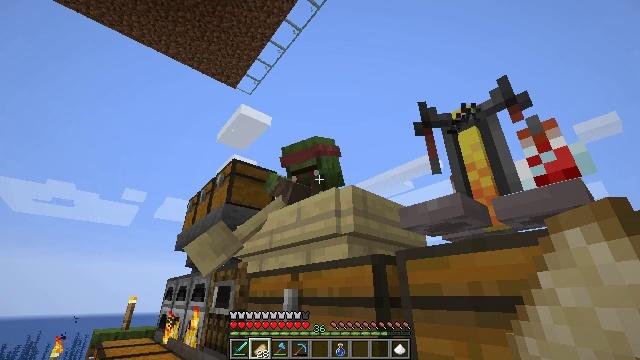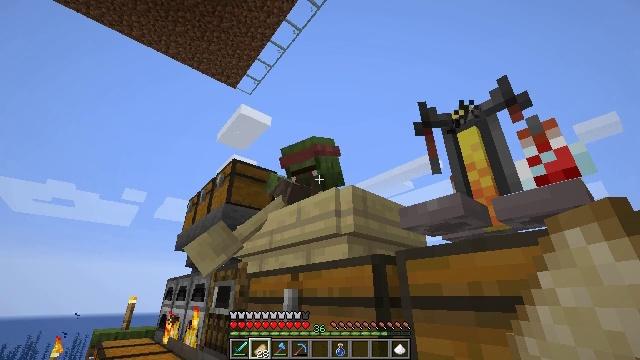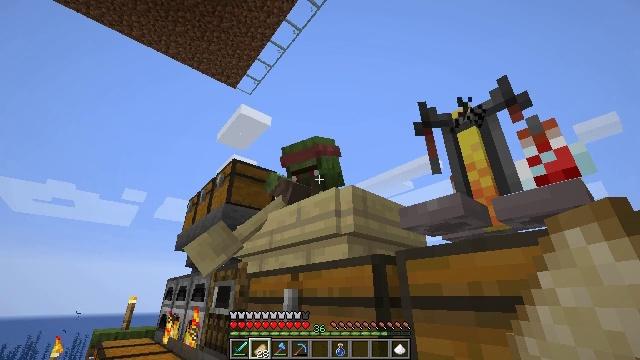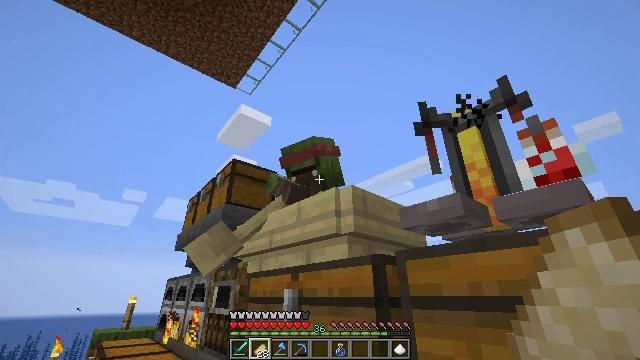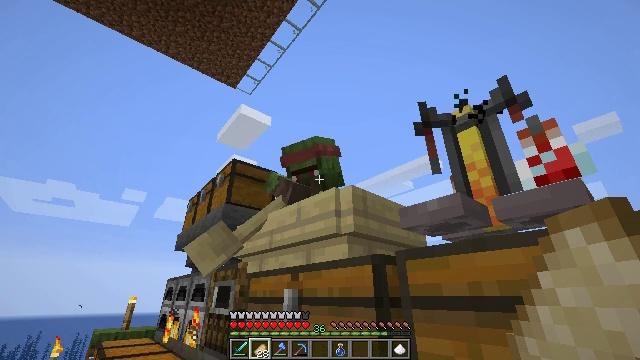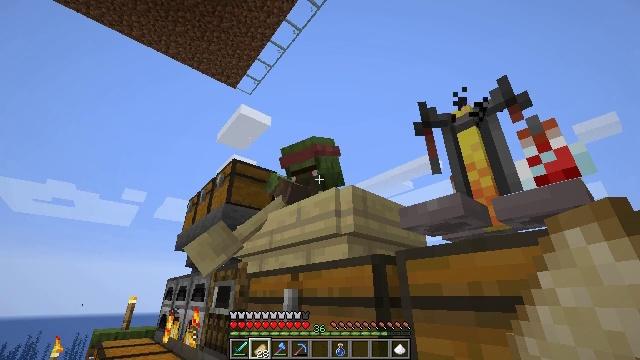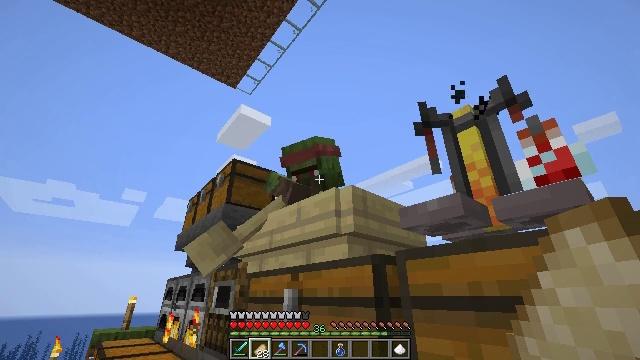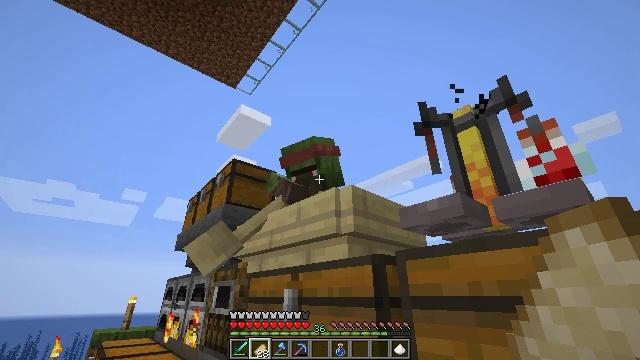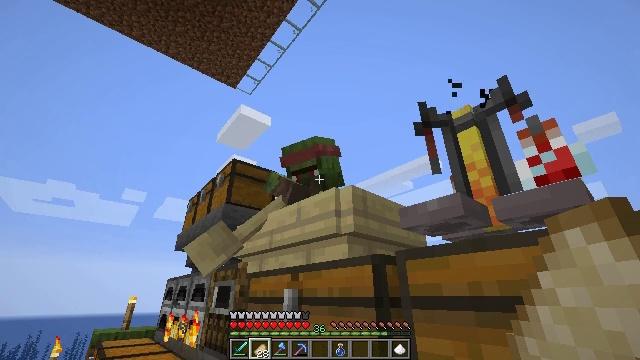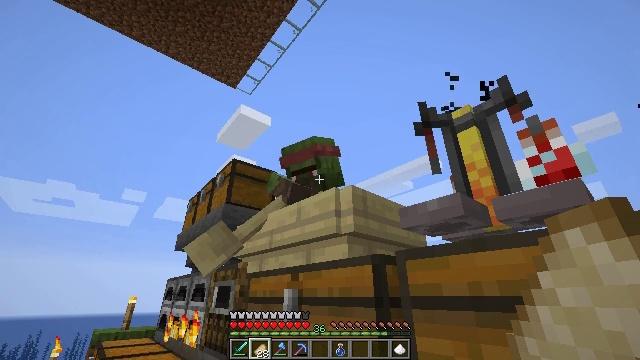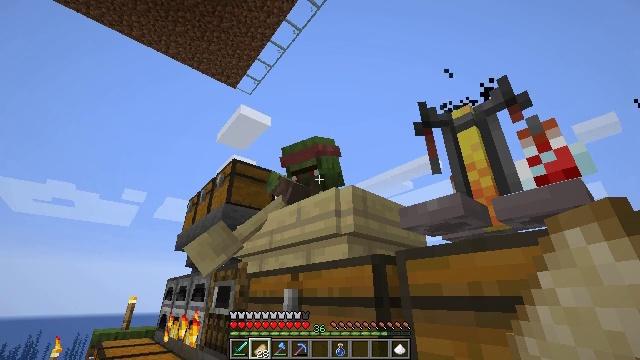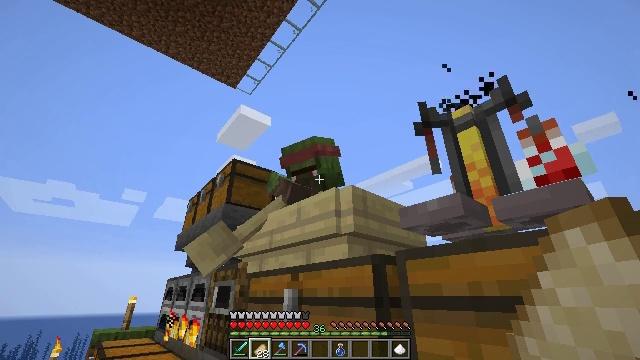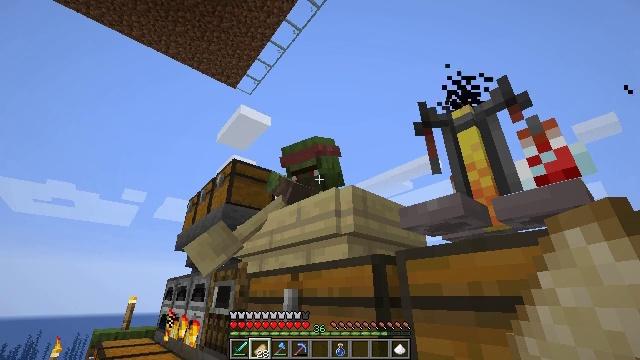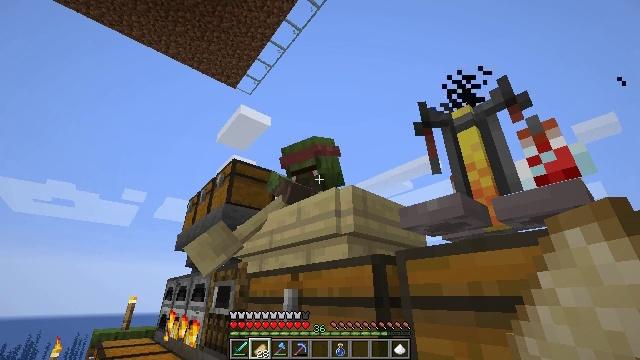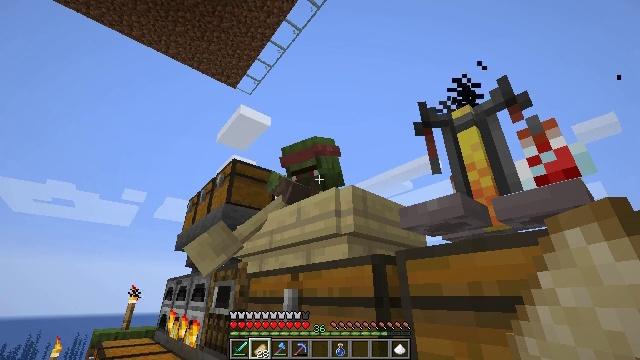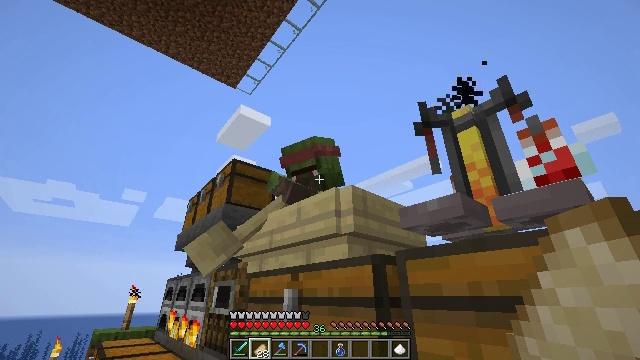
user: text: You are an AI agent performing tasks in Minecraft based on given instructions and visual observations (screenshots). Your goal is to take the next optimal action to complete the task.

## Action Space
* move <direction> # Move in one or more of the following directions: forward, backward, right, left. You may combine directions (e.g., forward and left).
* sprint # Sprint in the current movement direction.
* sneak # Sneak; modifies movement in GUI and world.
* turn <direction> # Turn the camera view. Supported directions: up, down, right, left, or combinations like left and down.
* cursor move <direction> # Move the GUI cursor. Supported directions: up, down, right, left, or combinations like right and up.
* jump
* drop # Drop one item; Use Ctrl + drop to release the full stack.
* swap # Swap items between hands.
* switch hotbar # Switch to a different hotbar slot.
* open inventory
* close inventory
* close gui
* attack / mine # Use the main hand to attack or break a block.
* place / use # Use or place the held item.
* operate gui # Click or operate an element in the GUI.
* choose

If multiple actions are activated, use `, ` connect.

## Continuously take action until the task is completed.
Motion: motion action
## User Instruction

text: Open your crafting grid to make a fermented spider eye.
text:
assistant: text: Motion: no_op
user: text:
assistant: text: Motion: no_op
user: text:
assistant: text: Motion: no_op
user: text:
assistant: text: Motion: no_op
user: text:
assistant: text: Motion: no_op
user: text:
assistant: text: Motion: no_op
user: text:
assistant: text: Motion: no_op
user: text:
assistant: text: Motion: no_op
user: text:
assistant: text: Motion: no_op
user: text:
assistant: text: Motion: no_op
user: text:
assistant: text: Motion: no_op
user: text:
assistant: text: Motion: no_op
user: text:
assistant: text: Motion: no_op
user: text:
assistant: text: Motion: no_op
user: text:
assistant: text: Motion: no_op
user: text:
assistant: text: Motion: no_op
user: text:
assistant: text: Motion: no_op
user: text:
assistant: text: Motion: no_op
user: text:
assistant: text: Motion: no_op
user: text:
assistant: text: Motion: no_op
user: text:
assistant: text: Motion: no_op
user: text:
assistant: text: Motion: no_op
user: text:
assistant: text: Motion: no_op
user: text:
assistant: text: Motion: no_op
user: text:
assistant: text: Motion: no_op
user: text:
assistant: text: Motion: no_op
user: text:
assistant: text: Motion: no_op
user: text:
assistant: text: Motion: no_op
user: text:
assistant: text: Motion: no_op
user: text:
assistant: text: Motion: no_op